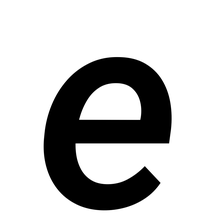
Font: Roboto-Italic_Medium_Italic